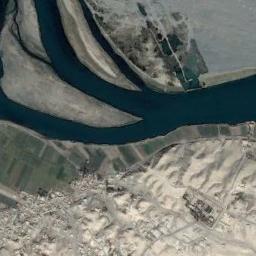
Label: river